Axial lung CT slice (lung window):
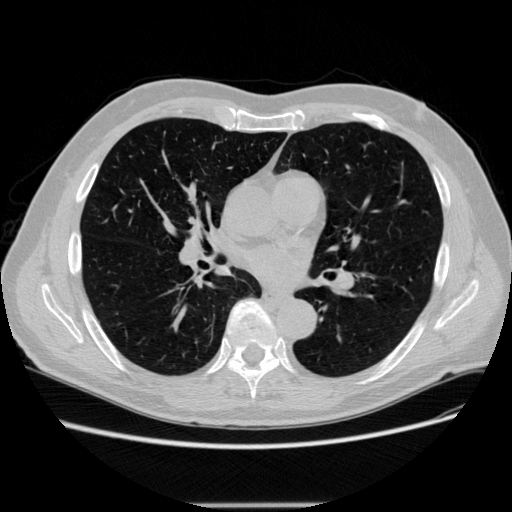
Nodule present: no